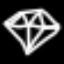
Label: diamond